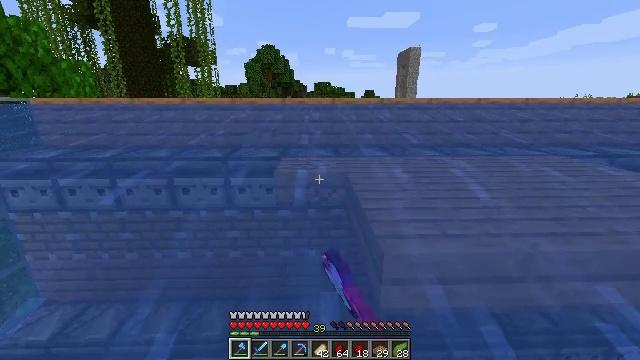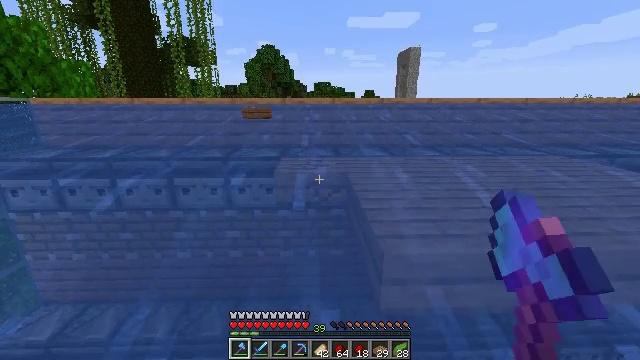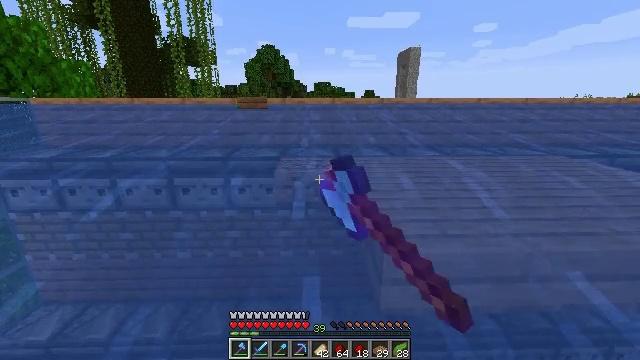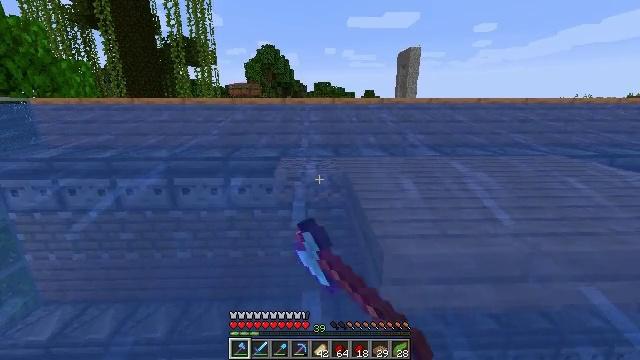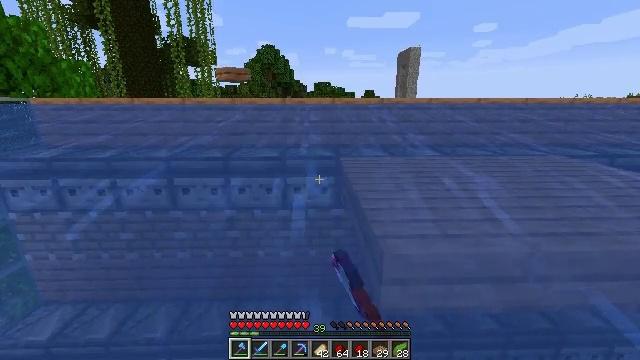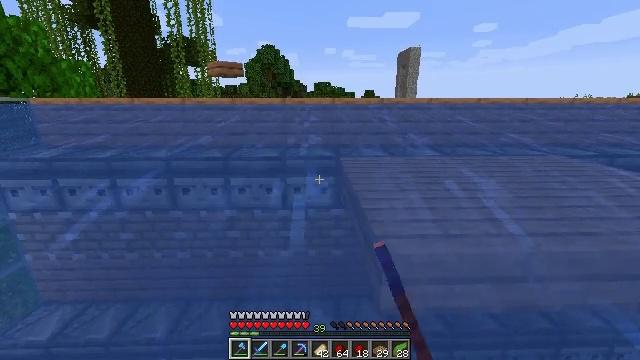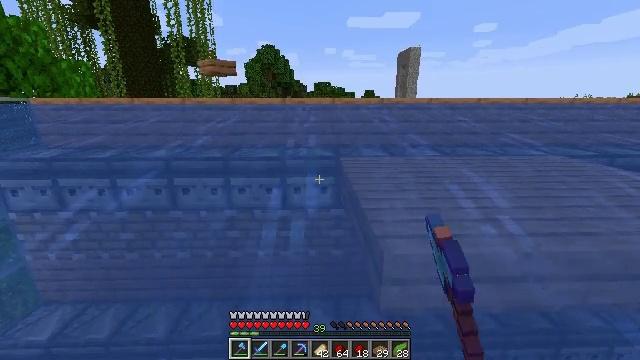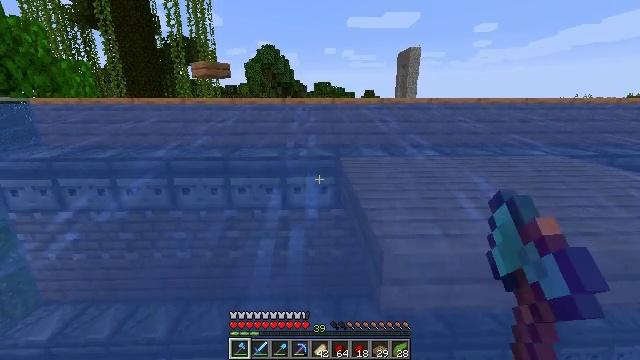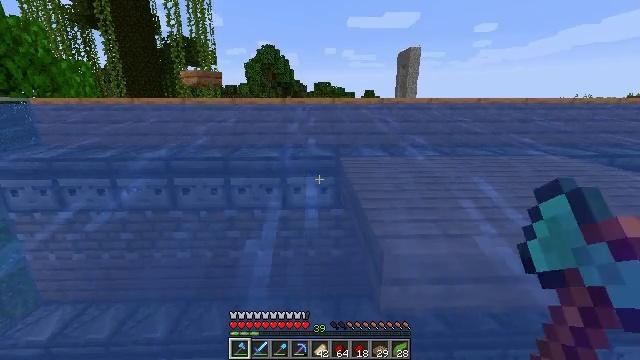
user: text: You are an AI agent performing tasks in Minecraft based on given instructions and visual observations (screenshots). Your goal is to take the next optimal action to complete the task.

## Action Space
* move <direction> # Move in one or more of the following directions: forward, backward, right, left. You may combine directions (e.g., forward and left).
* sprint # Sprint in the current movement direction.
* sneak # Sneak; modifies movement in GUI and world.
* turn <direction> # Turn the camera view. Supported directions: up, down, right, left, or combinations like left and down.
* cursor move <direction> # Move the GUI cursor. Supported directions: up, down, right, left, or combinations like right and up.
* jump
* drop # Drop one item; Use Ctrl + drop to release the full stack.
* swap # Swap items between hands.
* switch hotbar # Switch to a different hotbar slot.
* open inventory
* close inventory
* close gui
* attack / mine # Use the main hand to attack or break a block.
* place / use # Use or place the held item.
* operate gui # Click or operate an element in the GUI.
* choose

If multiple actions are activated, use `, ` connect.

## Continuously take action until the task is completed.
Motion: motion action
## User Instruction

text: Break the jungle slab to collect it.
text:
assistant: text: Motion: sneak, attack / mine
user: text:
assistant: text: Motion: sneak, attack / mine
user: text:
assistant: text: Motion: sneak, attack / mine
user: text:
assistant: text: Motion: sneak, attack / mine
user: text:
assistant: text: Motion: sneak, attack / mine
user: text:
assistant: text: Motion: sneak, attack / mine
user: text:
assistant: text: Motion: sneak, attack / mine
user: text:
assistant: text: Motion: sneak, attack / mine
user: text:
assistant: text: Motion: sneak, attack / mine